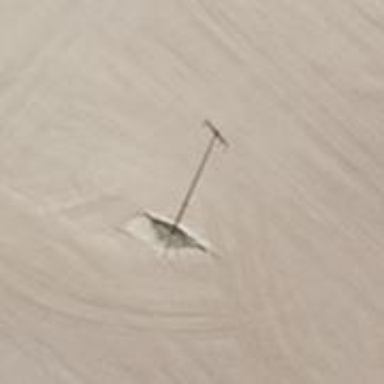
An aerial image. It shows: Power pole.